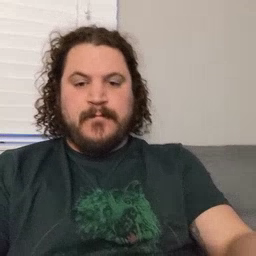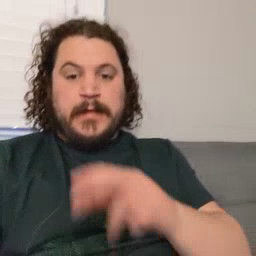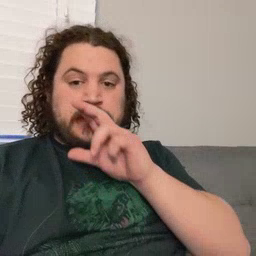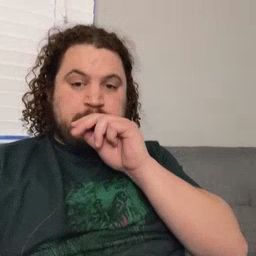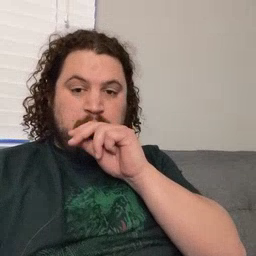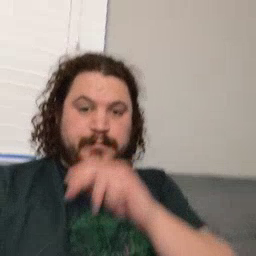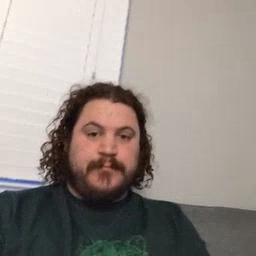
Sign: duck